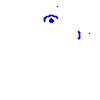
Particle: electron